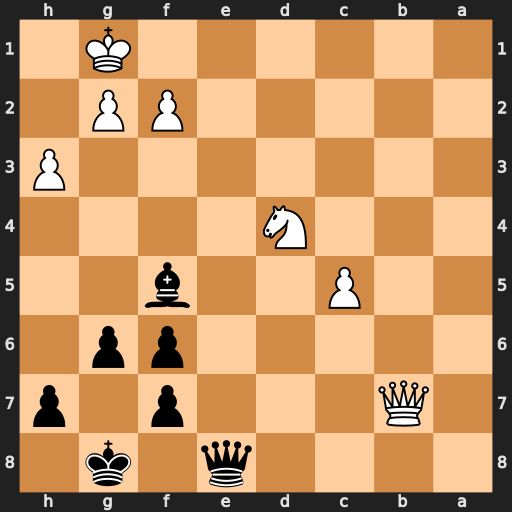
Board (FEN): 4q1k1/1Q3p1p/5pp1/2P2b2/3N4/7P/5PP1/6K1
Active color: b
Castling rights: -
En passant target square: -
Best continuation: Qe1+ Kh2 Qe5+